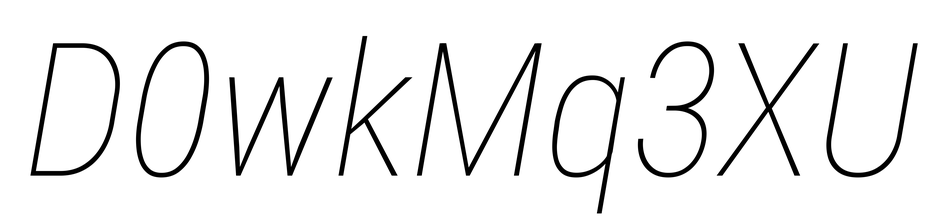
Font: Roboto-Italic_Condensed_Thin_Italic